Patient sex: F
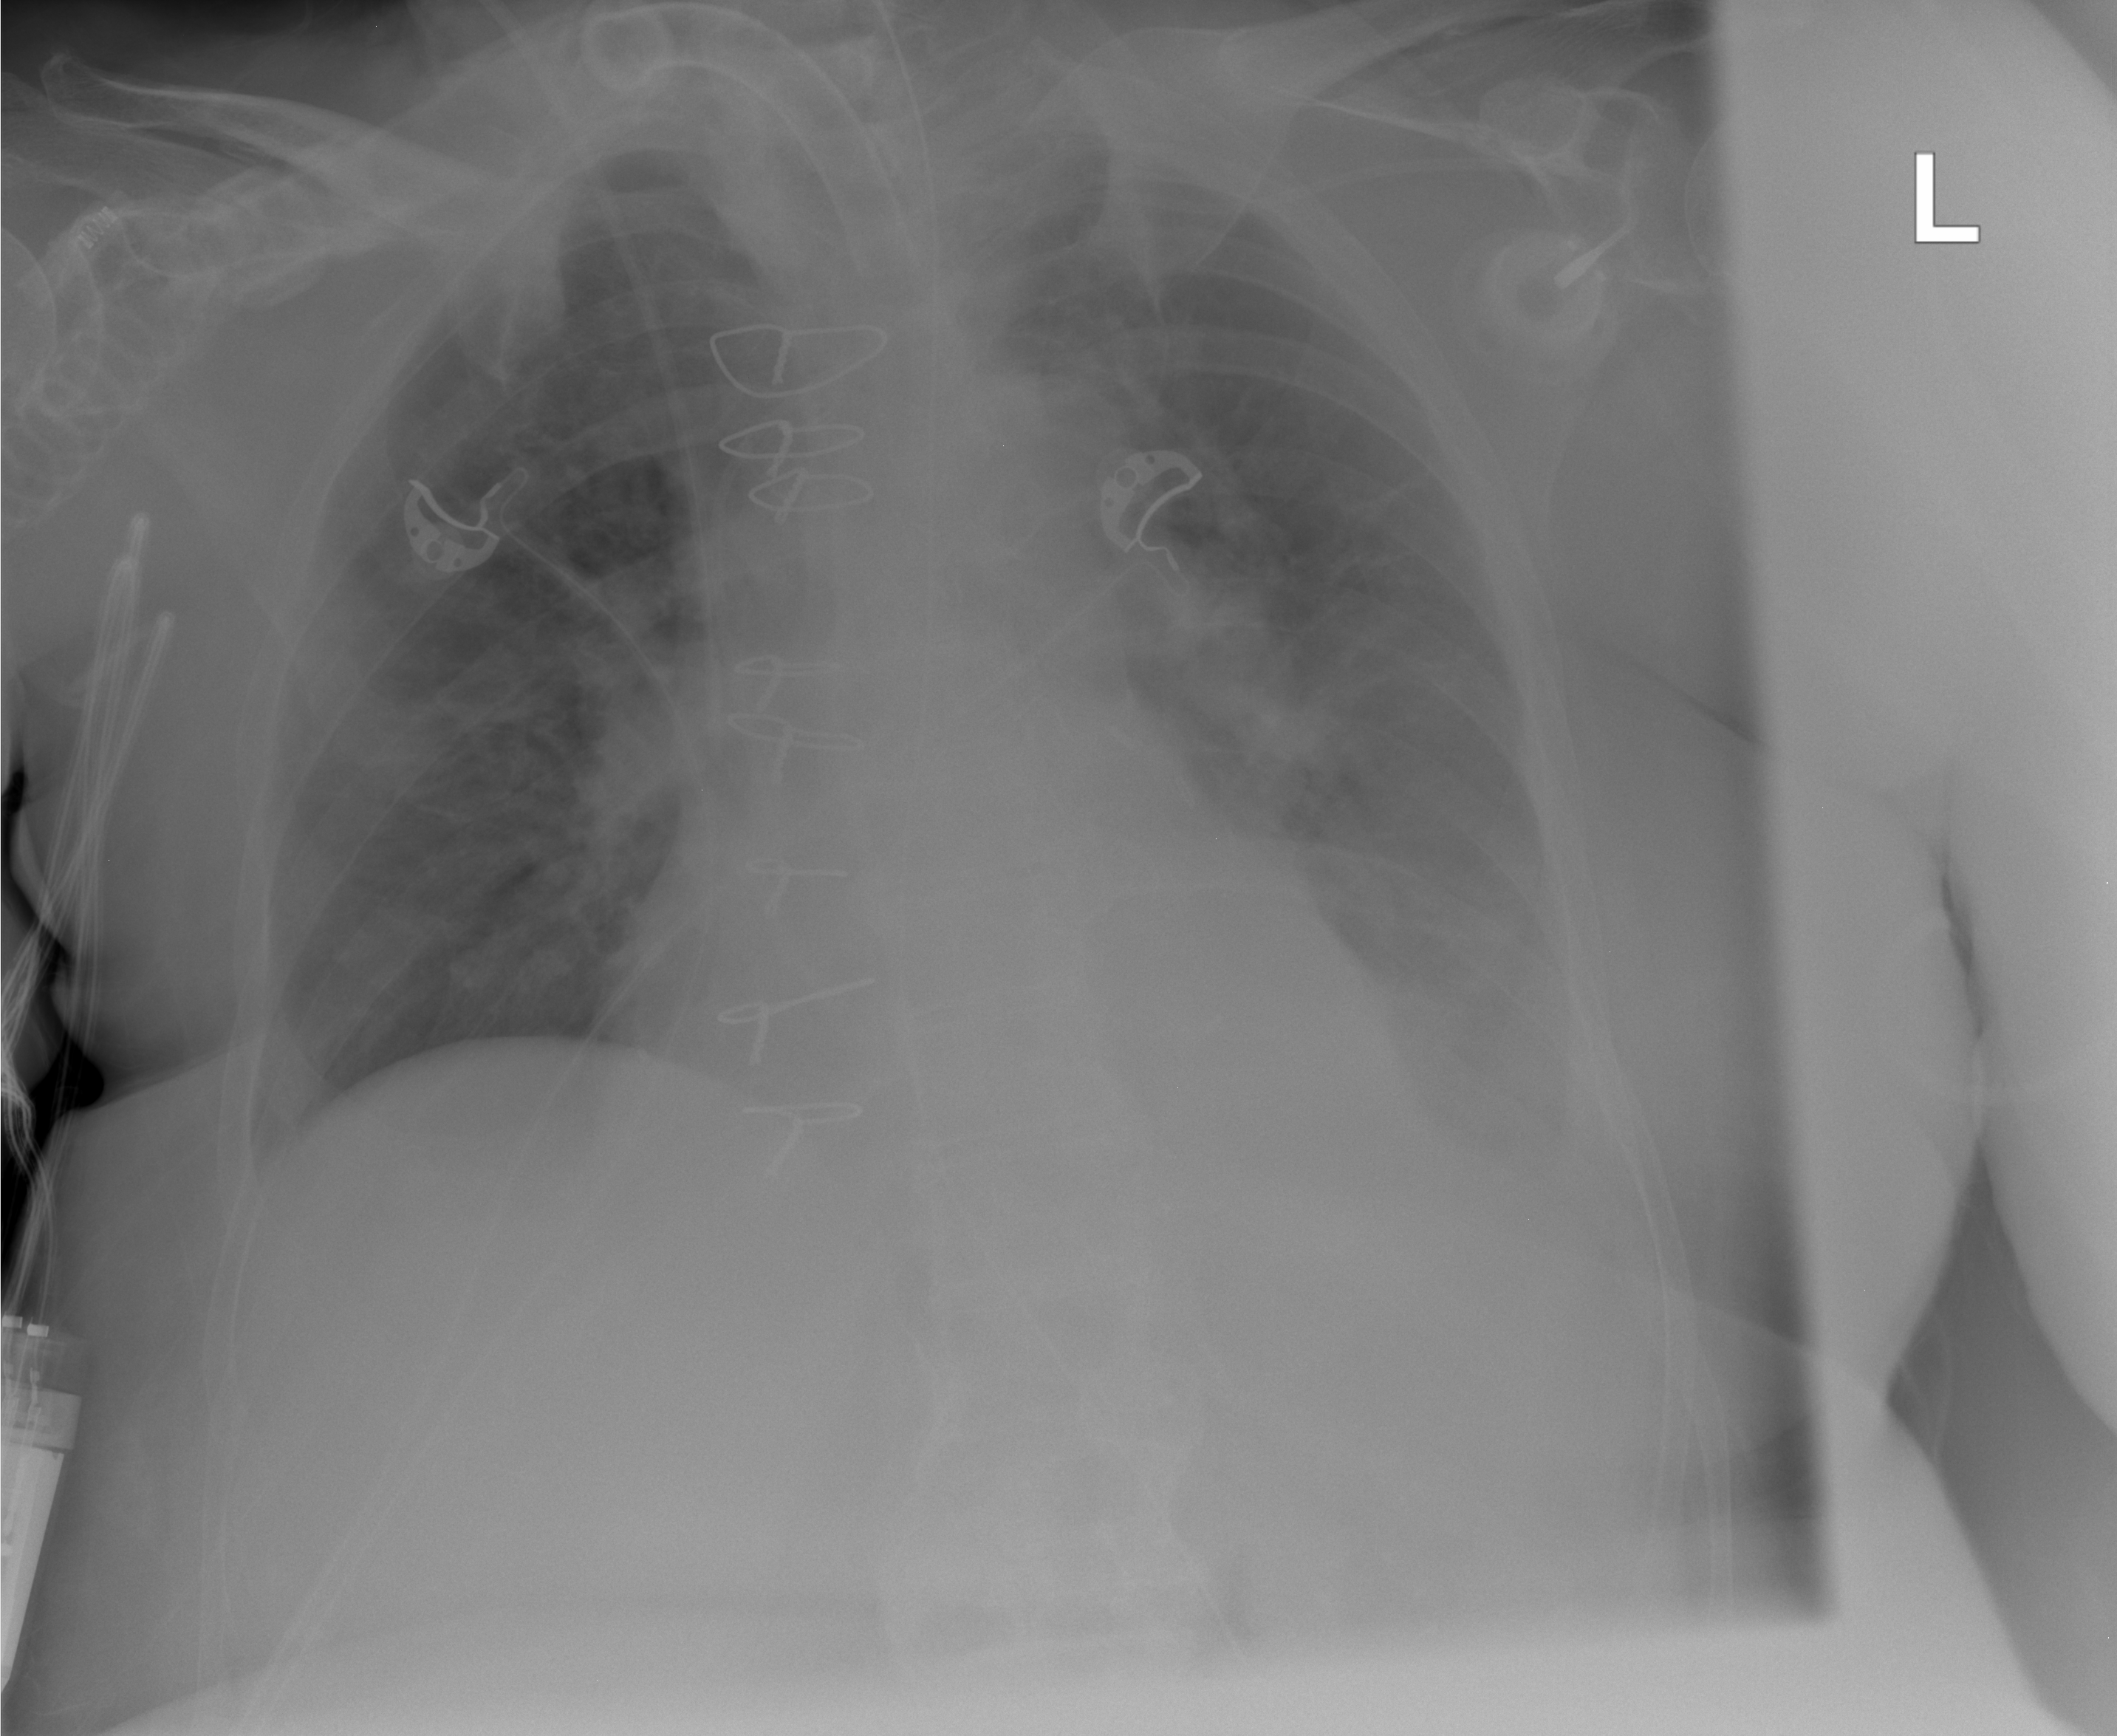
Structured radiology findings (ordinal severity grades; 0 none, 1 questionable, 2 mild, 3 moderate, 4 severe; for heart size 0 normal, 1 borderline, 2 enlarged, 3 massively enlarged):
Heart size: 2
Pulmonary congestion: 2
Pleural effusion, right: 0
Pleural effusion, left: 2
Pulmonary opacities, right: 0
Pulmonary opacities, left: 0
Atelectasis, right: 0
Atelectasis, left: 2